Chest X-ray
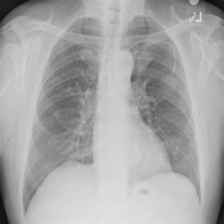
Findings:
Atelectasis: negative
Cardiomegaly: negative
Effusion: negative
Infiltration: negative
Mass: negative
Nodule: positive
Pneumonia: negative
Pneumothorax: negative
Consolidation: negative
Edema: negative
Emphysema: negative
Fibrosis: negative
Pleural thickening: negative
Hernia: negative